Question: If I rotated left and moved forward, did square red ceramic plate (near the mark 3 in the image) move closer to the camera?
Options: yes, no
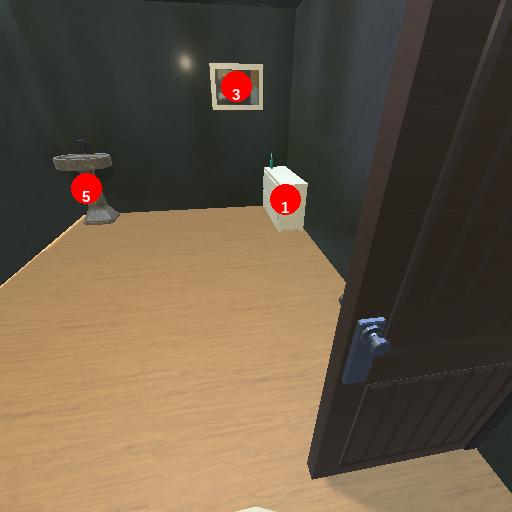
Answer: yes